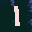
Label: 1